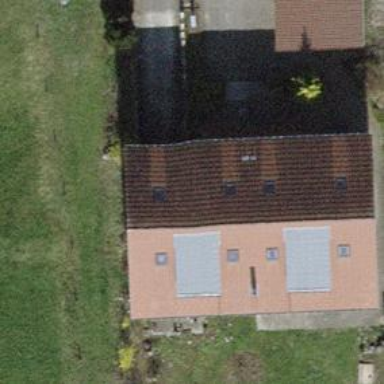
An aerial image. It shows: Building with gabled roof oriented across.